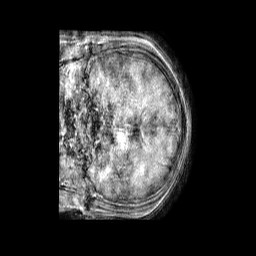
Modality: T1w
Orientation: coronal
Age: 53
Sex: male
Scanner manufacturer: philips
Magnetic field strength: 1.5 T
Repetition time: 0.00787 s
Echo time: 0.003693 s